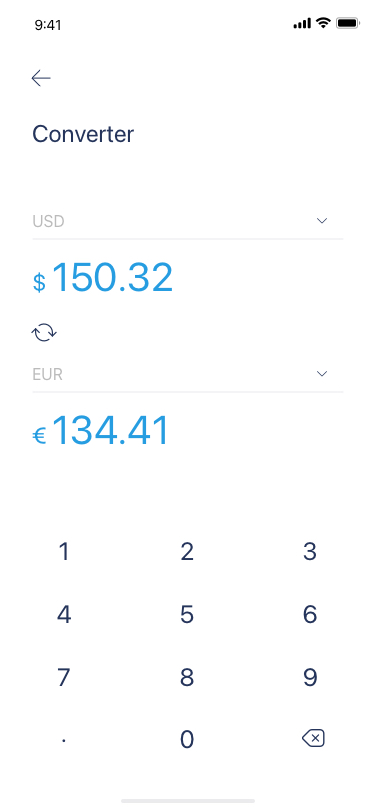
Text in this UI design:
$ 150.32
€ 134.41
0
9
8
7
.
6
5
4
3
2
1